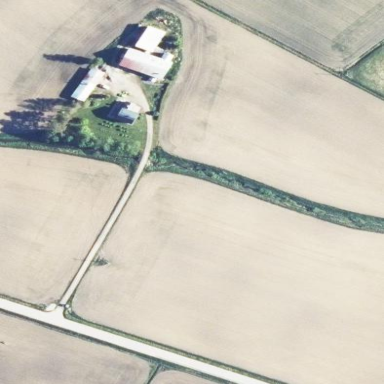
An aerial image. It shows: Farmyard area.